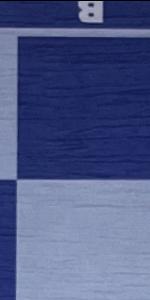
Label: Empty